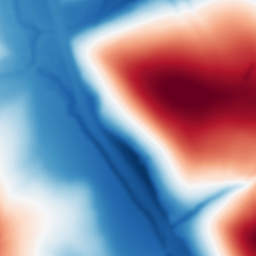
Category: multiscale
Decomposition family: dog_multiscale
Decomposition parameters: sigma_ratio: 2
n_scales: 6
base_sigma: 2
Upsampling method: regularized
Upsampling parameters: scale: 4
lambda_reg: 0.01
Upsampling scale: 4